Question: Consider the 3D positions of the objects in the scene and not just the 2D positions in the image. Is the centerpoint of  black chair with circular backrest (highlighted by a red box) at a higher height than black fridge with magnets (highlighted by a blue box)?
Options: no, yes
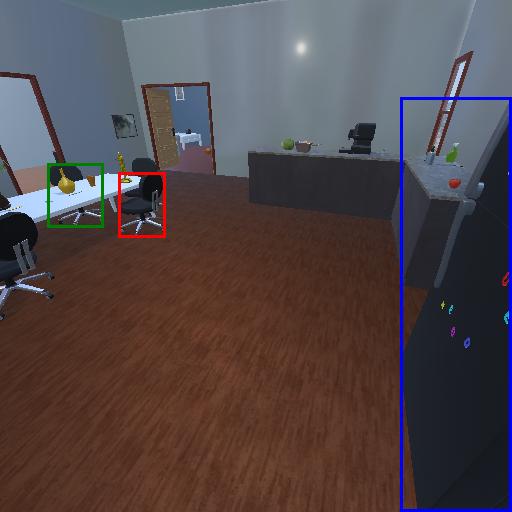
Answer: no